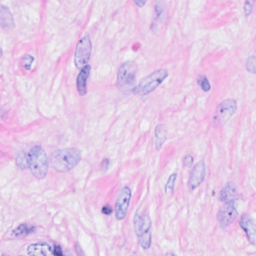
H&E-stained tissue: Breast